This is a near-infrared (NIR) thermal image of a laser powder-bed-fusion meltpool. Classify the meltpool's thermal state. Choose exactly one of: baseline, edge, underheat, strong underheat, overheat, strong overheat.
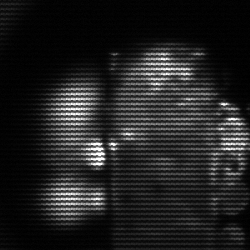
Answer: strong underheat